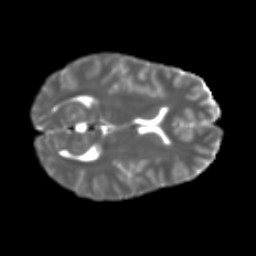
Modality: T2w
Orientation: axial
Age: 22
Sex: female
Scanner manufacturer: ge
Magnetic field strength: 3 T
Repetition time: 7.8 s
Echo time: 0.0606 s